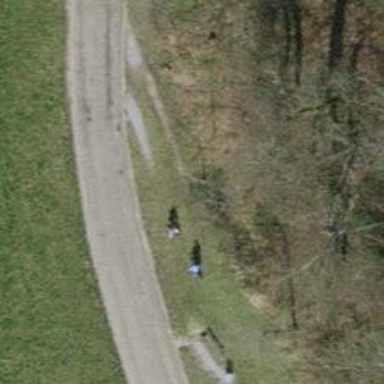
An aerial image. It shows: Grassy track with grade5 tracktype.